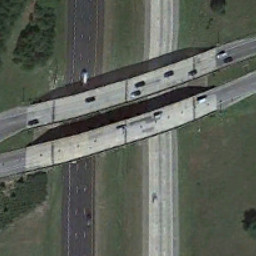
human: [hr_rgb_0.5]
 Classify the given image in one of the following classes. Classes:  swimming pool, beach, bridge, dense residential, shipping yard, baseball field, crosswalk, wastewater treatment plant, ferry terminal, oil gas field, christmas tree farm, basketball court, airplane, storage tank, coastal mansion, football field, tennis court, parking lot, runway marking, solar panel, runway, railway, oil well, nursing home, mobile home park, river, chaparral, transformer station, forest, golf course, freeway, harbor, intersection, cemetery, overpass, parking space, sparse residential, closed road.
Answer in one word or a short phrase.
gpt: overpass